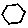
Label: hexagon